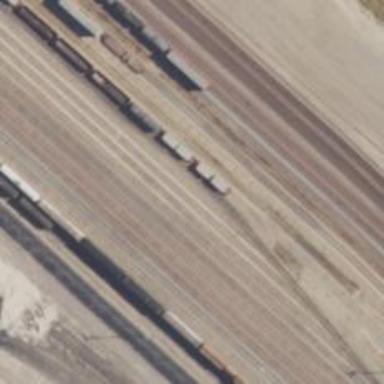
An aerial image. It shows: Railway yard used for servicing trains.